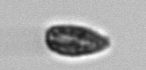
Label: Pseudochattonella_farcimen